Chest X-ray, AP view. Patient: 62 years old, sex F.
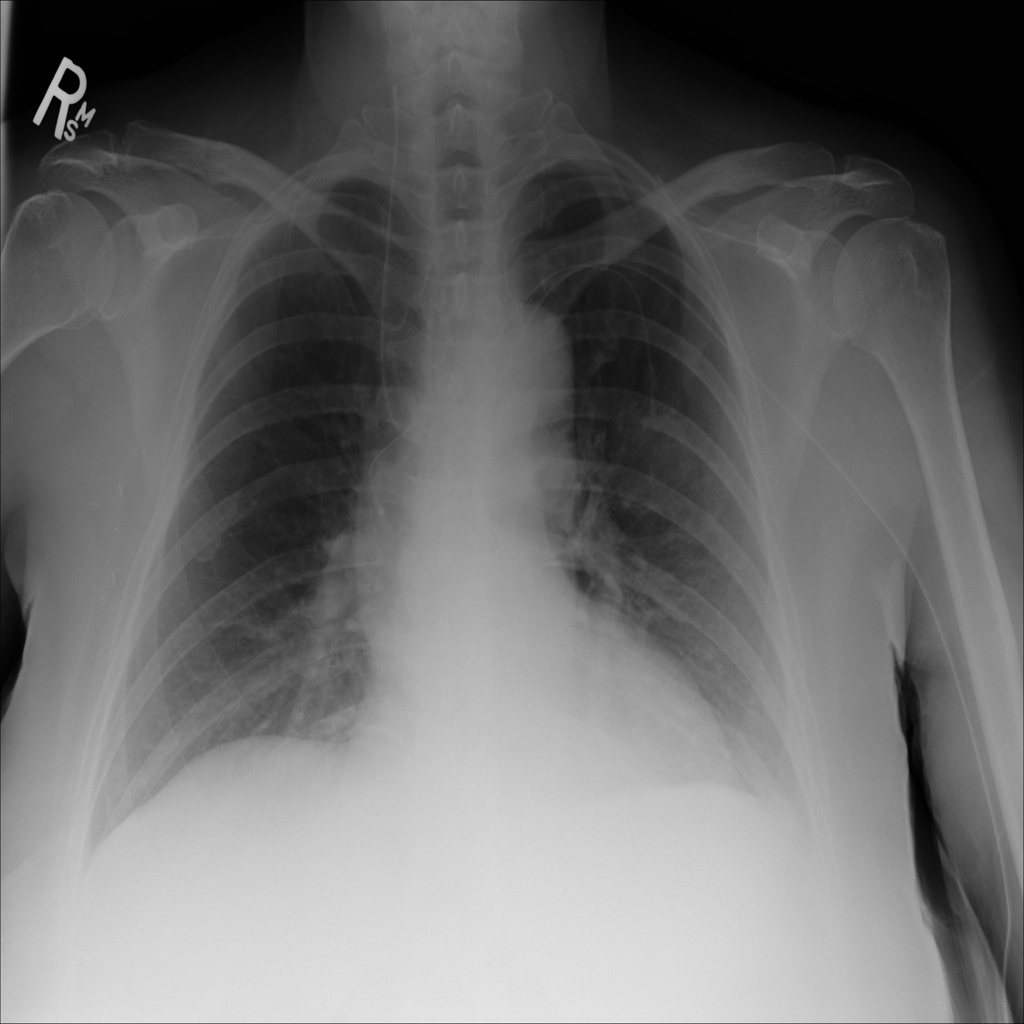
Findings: No Finding